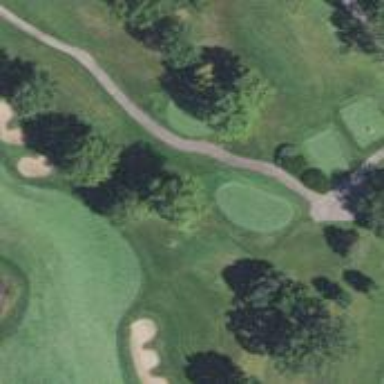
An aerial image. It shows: Path for golf carts.